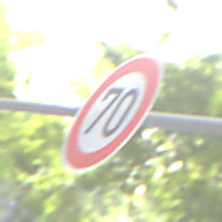
Verkehrszeichen: Geschwindigkeit70
Umgebung: Outdoor, Urban
Tageszeit: MorningAfternoon
Wetter: Overcast
Licht: Natural
Jahreszeit: NotSpecified
Kontrast: LowContrast